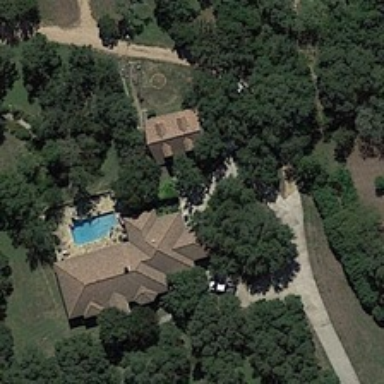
A building with swimming pool is surrounded by many sparse green trees .